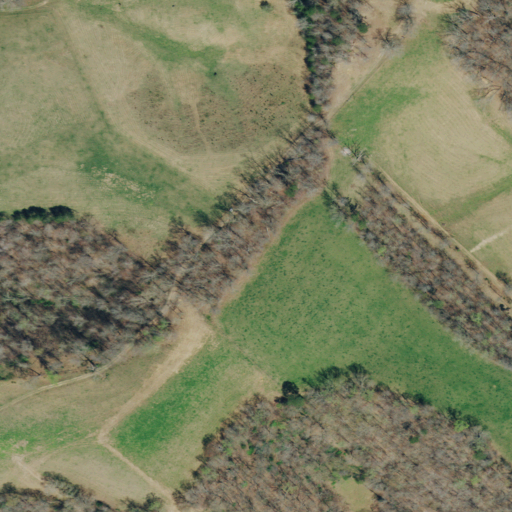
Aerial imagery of ridge(s) in Tennessee named Reason Ridge containing deciduous forest, pasture, grassland, shrub, and mixed forest